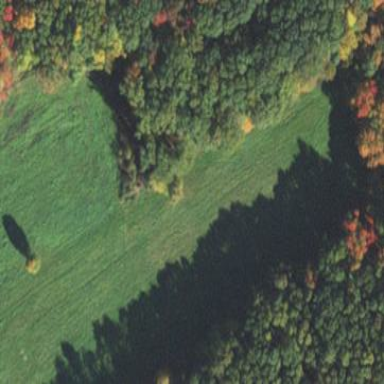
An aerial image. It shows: Meadow used for agriculture.